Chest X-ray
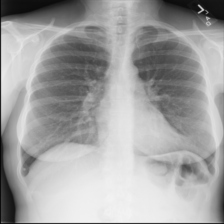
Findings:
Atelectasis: negative
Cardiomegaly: negative
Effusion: negative
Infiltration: negative
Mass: negative
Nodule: negative
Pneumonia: negative
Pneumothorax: negative
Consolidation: negative
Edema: negative
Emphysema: negative
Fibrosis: negative
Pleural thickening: negative
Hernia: negative